Question: I have been working on a personal project to get better with programming. My goal is to make it much more robust, I am just starting. I am a current computer science student. Anyway, I am working on making a portion of the program as shown. I calculates the hourly wage and provides some outputs I havent implemented yet. I'm using DocumentListener so it it will automatically calculate. I am getting an error when the the text is removed completely from a box.I tried to fix it with the if statement:
'''
if (tipMon.equals("") || tipMon == null) {
tipMon.setText("0");
}
'''
Here is what I have so far. It's not done yet and I apologize for the noob code. I started 2 months ago with actual coding.
'''
import java.awt.GridLayout;
import java.awt.event.ActionListener;
import java.awt.event.ActionEvent;
import java.awt.event.KeyListener;
import javax.swing.JFrame;
import javax.swing.JLabel;
import javax.swing.JTextField;
import javax.swing.JOptionPane;
import javax.swing.event.DocumentEvent;
import javax.swing.event.DocumentListener;
import javax.swing.text.Document;
import javax.swing.text.FieldView;
public class deliveryDocListener extends JFrame implements ActionListener,
DocumentListener{
private JLabel mon, tues, wed, thurs, fri, sat, sun, hourlyWage, blank, row2, monWage,
tuesWage,wedWage,thursWage, friWage, satWage, sunWage, total, totalTips, totalHours,
totalHourlyEarnings, totalPay, weekPay;
private JTextField hourlyWageInput, tipMon, tipTues, tipWed, tipThurs, tipFri, tipSat, tipSun,
hourMon, hourTues, hourWed, hourThurs, hourFri, hourSat, hourSun;
public deliveryDocListener(){
super("Delivery Helper v0.1 Alpha");
setLayout(new GridLayout(0,4));
hourlyWage = new JLabel("Hourly Wage: ");
add(hourlyWage);
hourlyWageInput = new JTextField("7.25", 5);
add(hourlyWageInput);
blank = new JLabel();
add(blank);
blank = new JLabel();
add(blank);
row2 = new JLabel("Day of the Week");
add(row2);
row2 = new JLabel("Tips");
add(row2);
row2 = new JLabel("Hours Worked");
add(row2);
row2 = new JLabel("Hourly Earnings");
add(row2);
mon = new JLabel("Monday");
add(mon);
tipMon = new JTextField("0");
Document tipMonListener = tipMon.getDocument();
//Document class doc variable stores what happens in the getDocument()
//method, getDocument() i think is what checked it real time we shall see
tipMonListener.addDocumentListener(this);
//add listener to he text field, this refers to most recent object (tipMon = new JTextField("0");"
//notice how its purple is the same as new where the object got made?
add(tipMon);
hourMon = new JTextField("0");
Document hourMonListener = hourMon.getDocument();
hourMonListener.addDocumentListener(this);
add(hourMon);
monWage = new JLabel("0");
add(monWage);
tues = new JLabel("Tuesday");
add(tues);
tipTues = new JTextField("0");
add(tipTues);
hourTues = new JTextField("0");
add(hourTues);
tuesWage = new JLabel("0");
add(tuesWage);
wed = new JLabel("Wednesday");
add(wed);
tipWed = new JTextField("0");
add(tipWed);
hourWed = new JTextField("0");
add(hourWed);
wedWage = new JLabel("0");
add(wedWage);
thurs = new JLabel("Thursday");
add(thurs);
tipThurs = new JTextField("0");
add(tipThurs);
hourThurs = new JTextField("0");
add(hourThurs);
thursWage = new JLabel("0");
add(thursWage);
fri = new JLabel("Friday");
add(fri);
tipFri = new JTextField("0");
add(tipFri);
hourFri = new JTextField("0");
add(hourFri);
friWage = new JLabel("0");
add(friWage);
sat = new JLabel("Saturday");
add(sat);
tipSat = new JTextField("0");
add(tipSat);
hourSat = new JTextField("0");
add(hourSat);
satWage = new JLabel("0");
add(satWage);
sun = new JLabel("Sunday");
add(sun);
tipSun = new JTextField("0");
add(tipSun);
hourSun = new JTextField("0");
add(hourSun);
sunWage = new JLabel("0");
add(sunWage);
blank = new JLabel();
add(blank);
blank = new JLabel();
add(blank);
blank = new JLabel();
add(blank);
blank = new JLabel();
add(blank);
total = new JLabel("Total: ");
add(total);
totalTips = new JLabel("totalTipsOutput");
add(totalTips);
totalHours = new JLabel("totalHoursOutput");
add(totalHours);
totalHourlyEarnings = new JLabel("totalHourlyEarningsOutput");
add(totalHourlyEarnings);
blank = new JLabel();
add(blank);
blank = new JLabel();
add(blank);
blank = new JLabel();
add(blank);
blank = new JLabel();
add(blank);
blank = new JLabel();
add(blank);
blank = new JLabel();
add(blank);
totalPay = new JLabel("Gross Income: ");
add(totalPay);
weekPay = new JLabel("totalPayOutput");
add(weekPay);
}
@Override
public void changedUpdate(DocumentEvent e) {
// TODO Auto-generated method stub
}
@Override
public void insertUpdate(DocumentEvent e) {
//executes when someone enters text into input
String tipMonStr = tipMon.getText();
//monWage.setText(tipMonStr);
String hourMonStr = hourMon.getText();
double x = Double.parseDouble(tipMonStr);
double y = Double.parseDouble(hourMonStr);
double z = Double.parseDouble(hourlyWageInput.getText());
if (tipMonStr.length() == 0) {
tipMon.setText("0");
}
if (hourMonStr.length() == 0) {
y = 0;
hourMonStr = "0";
}
if (hourlyWageInput.getText().length() == 0) {
z = 0;
//String z = "0";
}
monWage.setText(Double.toString((z*y+x)/y));
//bug when nothing in cell because no number (0) to use in math
}
@Override
public void removeUpdate(DocumentEvent e) {
//executes when someone enters text into input
String tipMonStr = tipMon.getText();
//monWage.setText(tipMonStr);
String hourMonStr = hourMon.getText();
double x = Double.parseDouble(tipMonStr);
double y = Double.parseDouble(hourMonStr);
double z = Double.parseDouble(hourlyWageInput.getText());
monWage.setText(Double.toString((z*y+x)/y));
if (tipMon.equals("") || tipMon == null) {
tipMon.setText("0");
}
}
public void updateLog(DocumentEvent e, String action) {
monWage.setText(Double.toString(5));
}
@Override
public void actionPerformed(ActionEvent arg0) {
monWage.setText(Double.toString(5));
}
'''
}
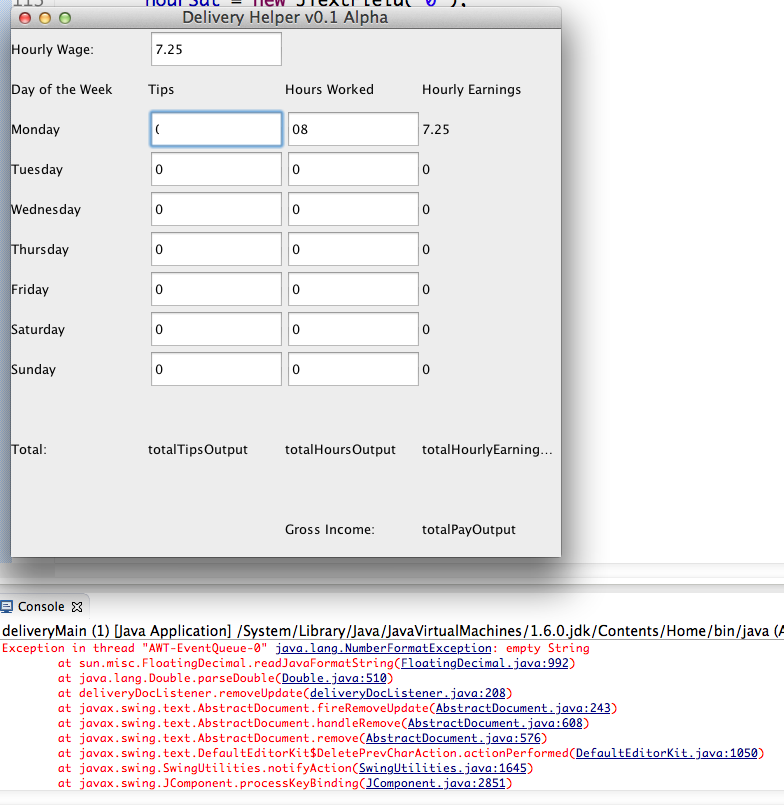
Answer: I'll make this an answer: I wouldn't use a DocumentListener for this purpose as it seems to me the wrong tool for the job. For one, it is continually listening and updating the results while the user is still entering data, data that is as yet incomplete, into the JTextField. Much better would be to use an ActionListener added to a JButton or to your JTextFields.
I suppose you could use a FocusListener, but even that concerns me since it is quite low-level.
Also: consider using an InputVerifier to validate your input.
Also: consider displaying your tabular data in a JTable where the 1st and 2nd columns are editable but the others are not.
I'm not sure if this is kosher, but it could work if you do your calculation from within the verifier. For example, updated for generality:
'''
import javax.swing.*;
/**
* @see http://stackoverflow.com/a/<PHONE>/522444
*/
public class VerifierEg {
private static final String ZERO = "0.0";
private JTextField field1 = new JTextField(ZERO, 5);
private JTextField field2 = new JTextField(ZERO, 5);
private JTextField resultField = new JTextField(ZERO, 10);
private void createAndShowGui() {
resultField.setEditable(false);
resultField.setFocusable(false);
JPanel mainPanel = new JPanel();
final JTextField[] fields = {field1, field2};
mainPanel.add(field1);
mainPanel.add(new JLabel(" x "));
mainPanel.add(field2);
mainPanel.add(new JLabel(" = "));
mainPanel.add(resultField);
for (JTextField field : fields) {
field.setInputVerifier(new MyInputVerifier(field));
}
JFrame frame = new JFrame("VerifierEg");
frame.setDefaultCloseOperation(JFrame.EXIT_ON_CLOSE);
frame.getContentPane().add(mainPanel);
frame.pack();
frame.setLocationByPlatform(true);
frame.setVisible(true);
}
private void calcProduct() {
double d1 = Double.parseDouble(field1.getText());
double d2 = Double.parseDouble(field2.getText());
double prod = d1 * d2;
resultField.setText(String.valueOf(prod));
}
public static void main(String[] args) {
SwingUtilities.invokeLater(new Runnable() {
@Override
public void run() {
VerifierEg eg = new VerifierEg();
eg.createAndShowGui();
}
});
}
/**
* @see http://stackoverflow.com/a/<PHONE>/230513
*/
private class MyInputVerifier extends InputVerifier {
private JTextField field;
private double value;
public MyInputVerifier(JTextField field) {
this.field = field;
}
@Override
public boolean shouldYieldFocus(JComponent input) {
if (verify(input)) {
field.setText(String.valueOf(value));
calcProduct();
return true;
} else {
field.setText(ZERO);
field.selectAll();
return false;
}
}
@Override
public boolean verify(JComponent input) {
try {
value = Double.parseDouble(field.getText());
return true;
} catch (NumberFormatException e) {
return false;
}
}
}
}
'''